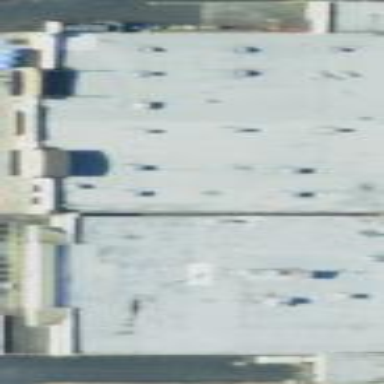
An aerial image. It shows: Retail building.